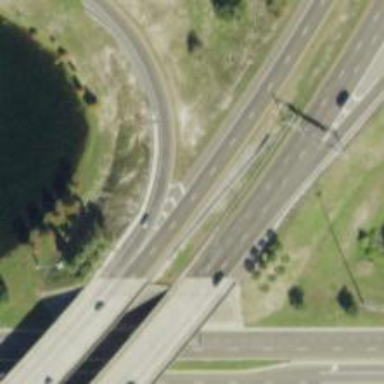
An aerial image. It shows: Folded diamond junction on motorway link.